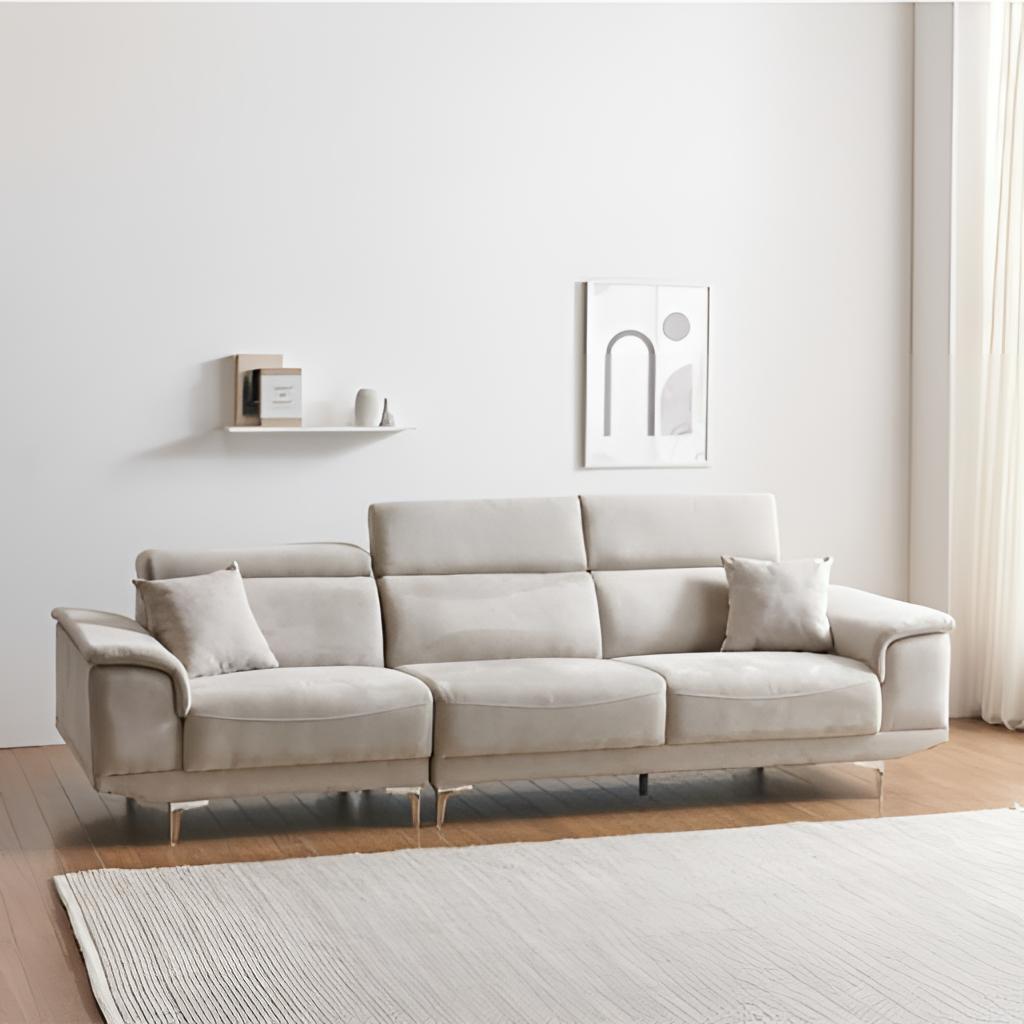
living room, fabric sofa, paint wallpaper, with solid pattern, minimalist, brown wood flooring, with plank pattern